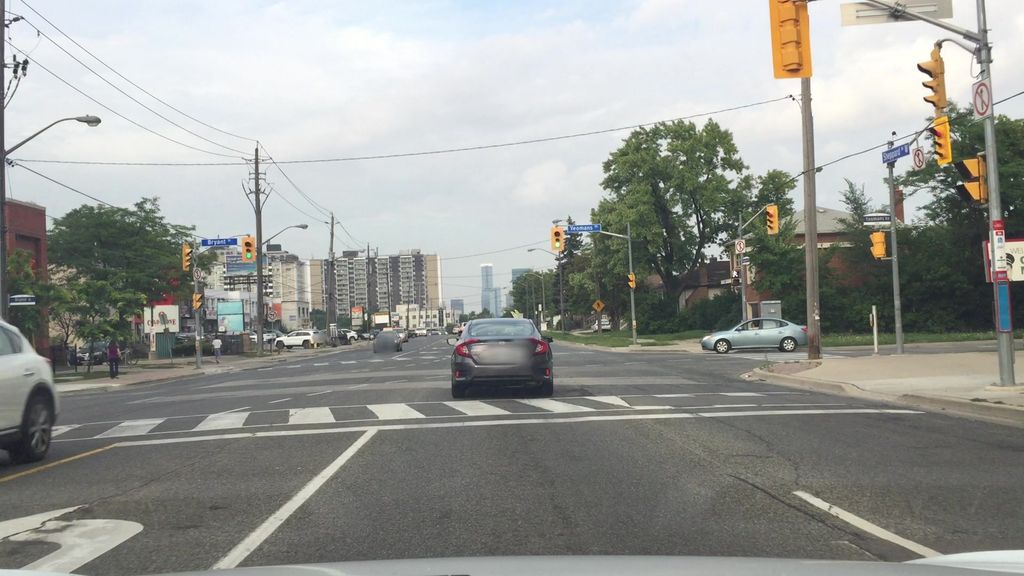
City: toronto